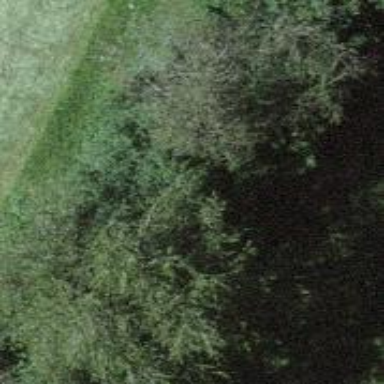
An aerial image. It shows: Hedge barrier.